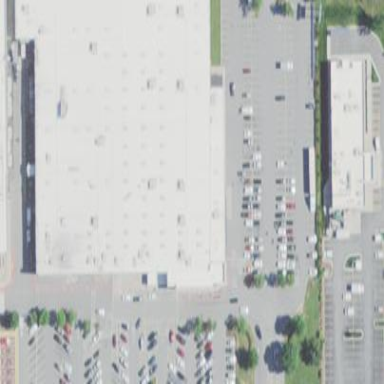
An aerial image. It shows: Wholesale shop building.